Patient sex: M
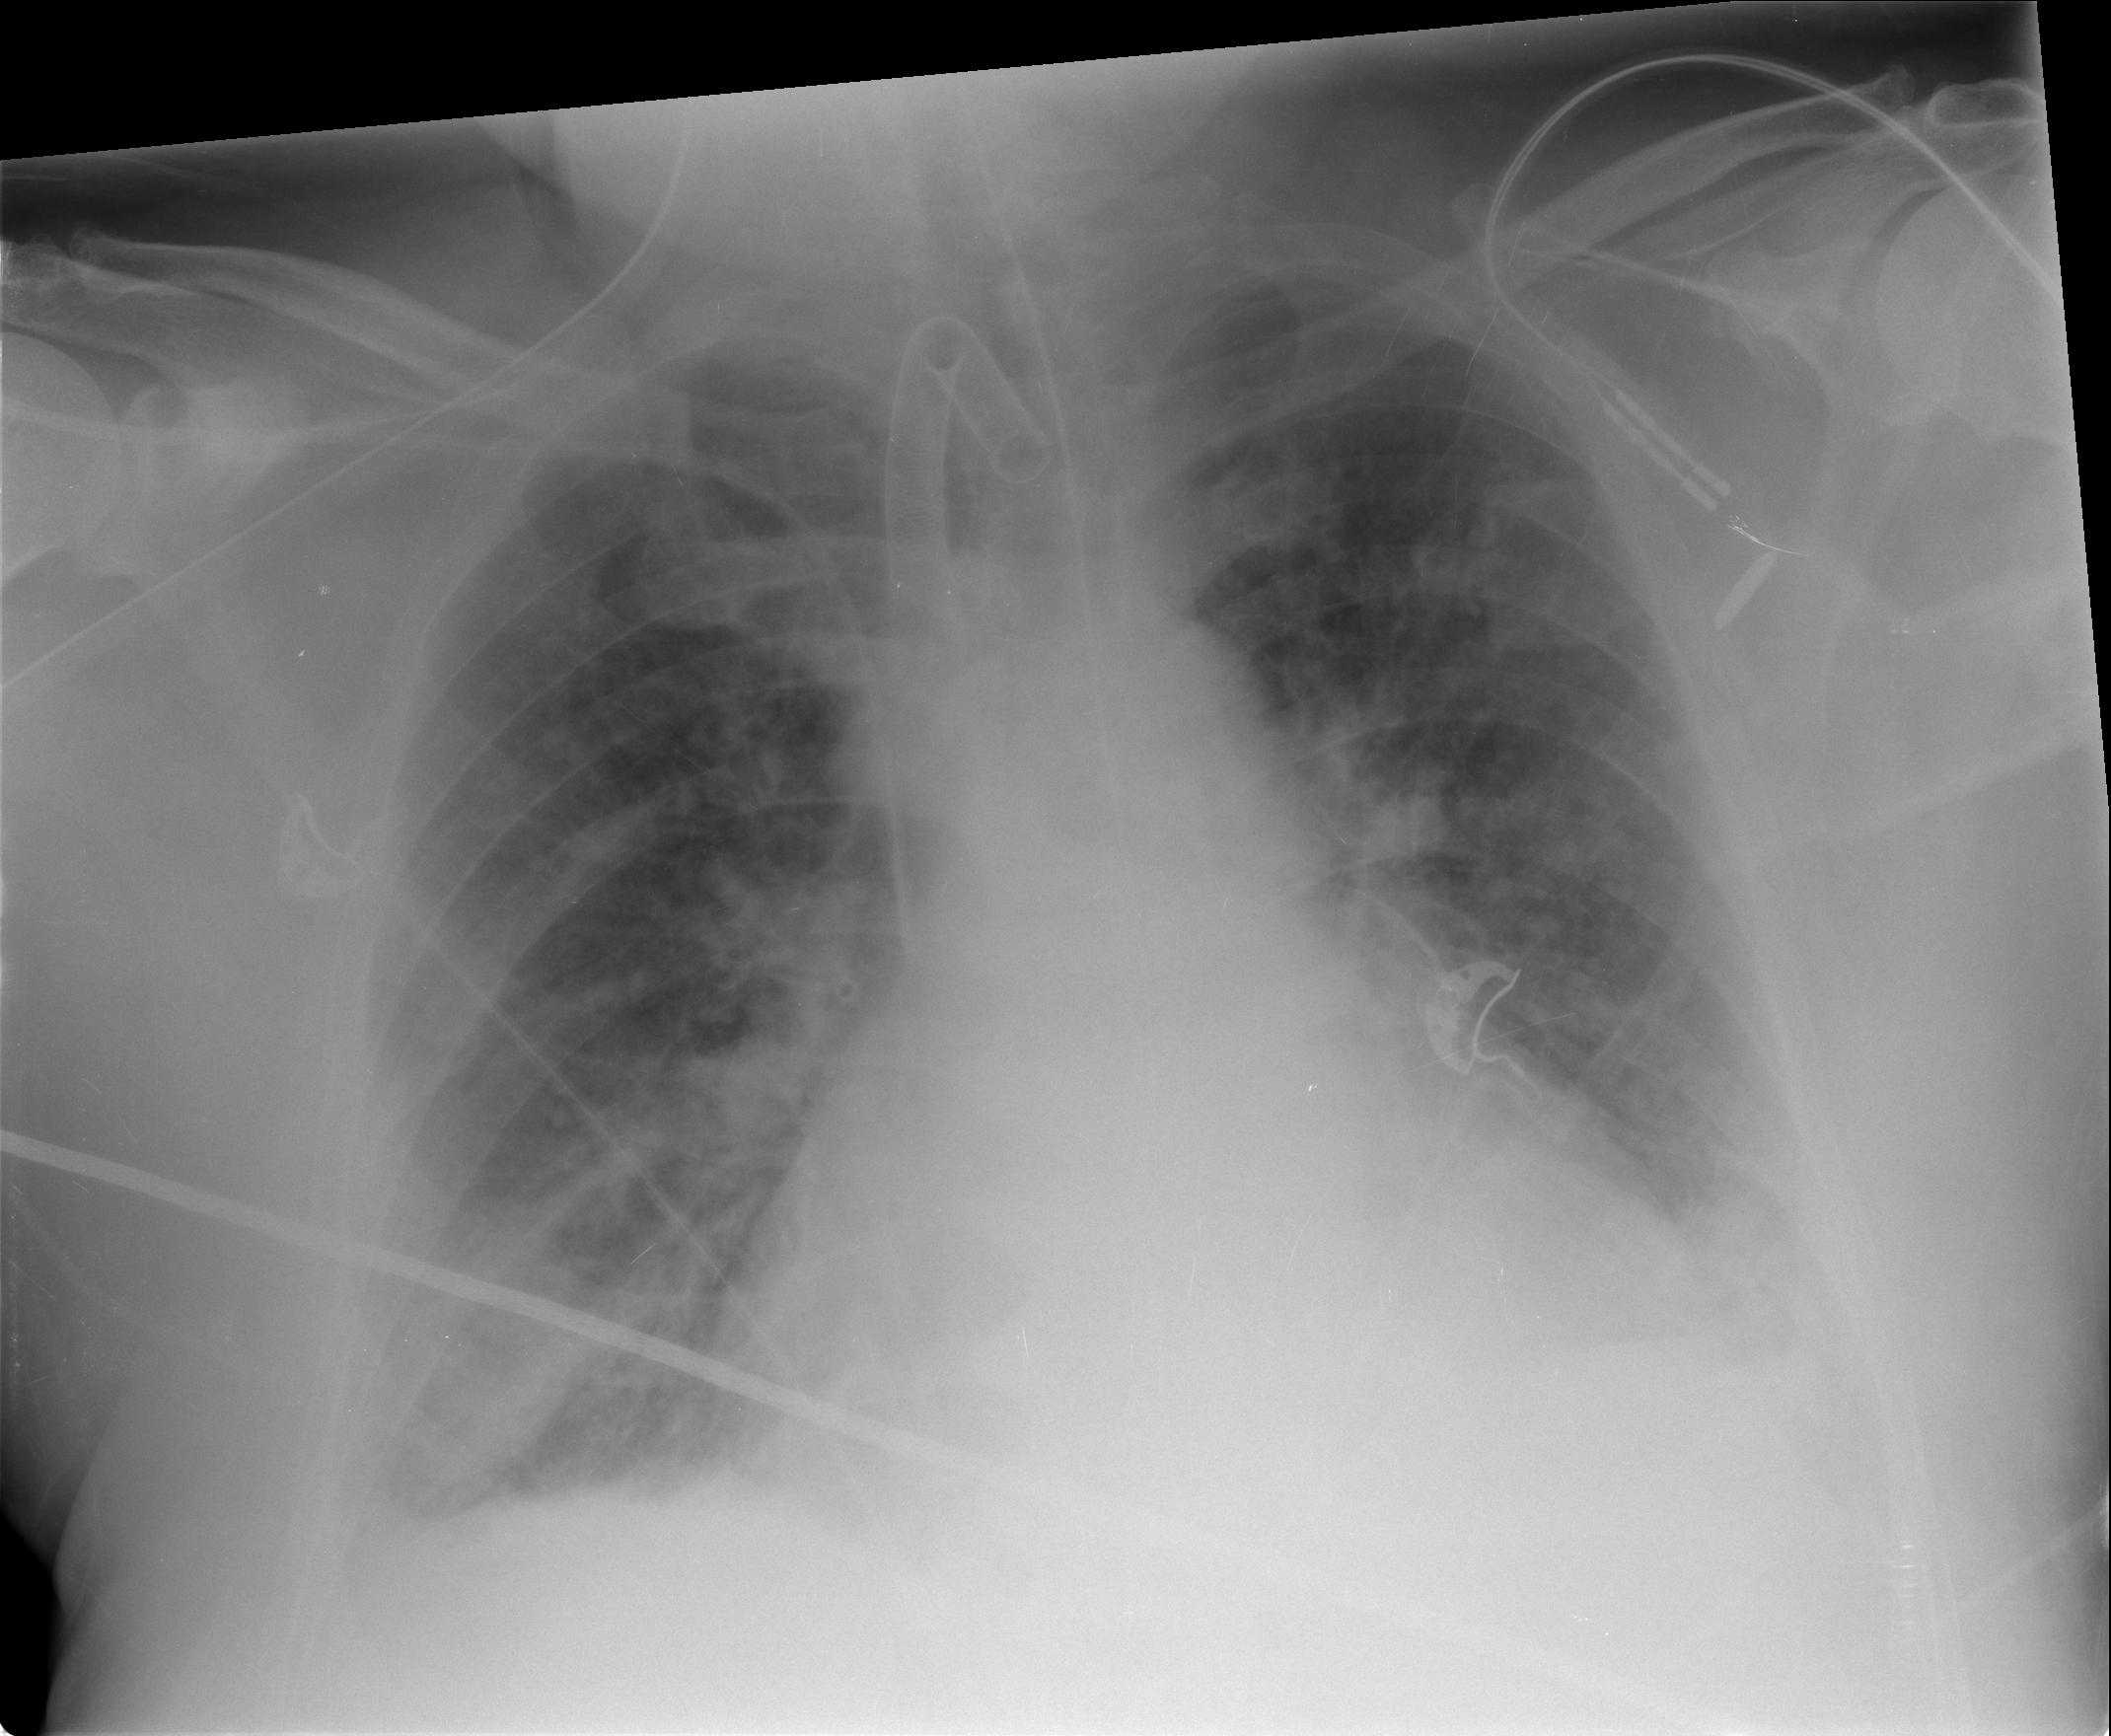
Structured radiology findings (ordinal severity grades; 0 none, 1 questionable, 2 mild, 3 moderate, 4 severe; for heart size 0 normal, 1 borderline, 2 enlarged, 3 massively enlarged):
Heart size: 2
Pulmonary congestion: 3
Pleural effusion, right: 1
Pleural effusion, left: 2
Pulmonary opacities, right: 3
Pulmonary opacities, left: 3
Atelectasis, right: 2
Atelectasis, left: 2